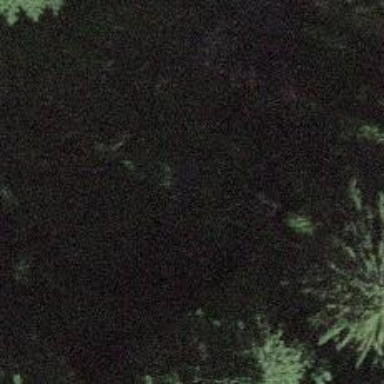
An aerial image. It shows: Culvert tunnel.